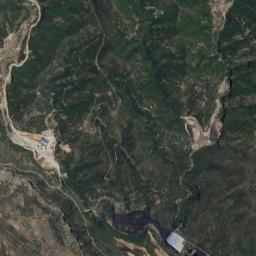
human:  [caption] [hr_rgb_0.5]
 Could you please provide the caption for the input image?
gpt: You can see the veins of the mountain clearly .

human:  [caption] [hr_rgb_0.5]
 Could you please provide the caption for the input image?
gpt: The mountain is full of green plants next to the black land .

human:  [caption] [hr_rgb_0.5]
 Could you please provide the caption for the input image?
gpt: The mountains are winding and undulating .

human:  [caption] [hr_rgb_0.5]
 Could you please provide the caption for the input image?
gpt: The folded mountain is covered with dense vegetation and some roads go through the mountain .

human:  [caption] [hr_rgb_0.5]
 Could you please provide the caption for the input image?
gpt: There are some ravines and rivers on the mountain .